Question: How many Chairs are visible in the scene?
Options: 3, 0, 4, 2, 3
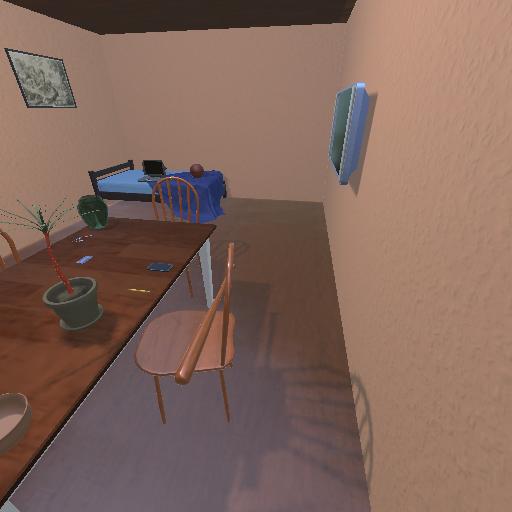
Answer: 3